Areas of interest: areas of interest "Parking Lot"
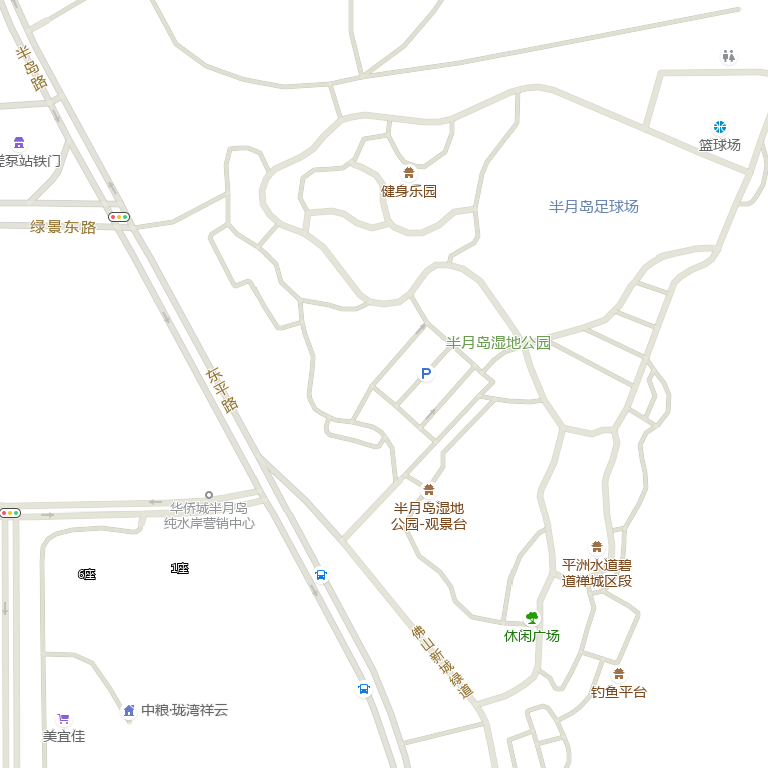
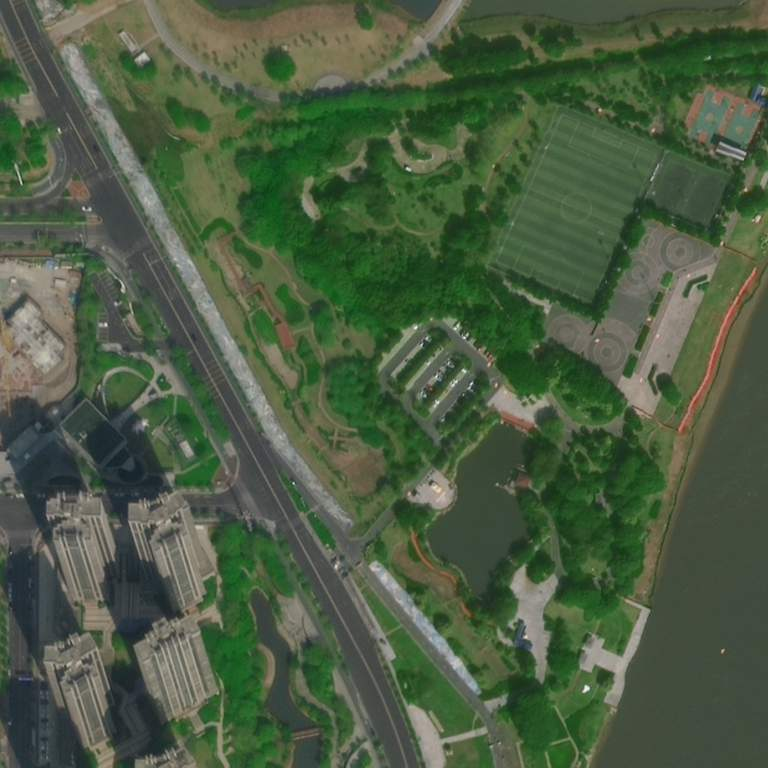